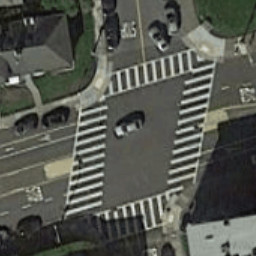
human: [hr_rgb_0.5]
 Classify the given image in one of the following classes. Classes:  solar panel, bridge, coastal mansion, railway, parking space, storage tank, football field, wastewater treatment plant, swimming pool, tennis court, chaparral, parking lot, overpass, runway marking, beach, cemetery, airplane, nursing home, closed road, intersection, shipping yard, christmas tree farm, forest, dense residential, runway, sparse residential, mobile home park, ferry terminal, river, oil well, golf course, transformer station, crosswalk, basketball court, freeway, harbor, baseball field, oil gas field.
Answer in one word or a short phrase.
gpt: crosswalk